Question: Using Visual Studio 2017 I have created a Windows service using VB.net. I have the root service class and a project installer class. The Service builds, installs, and runs as expected. With the following exception - the output to the BIN folder is enormous.
The references listed are as follows:
'''
System
System.Configuration
System.Configuration.Install
System.Deployment
System.Net.Http
System.Runtime.CompilerServices.Unsafe
System.ServiceProcess
System.Threading.Tasks.Extensions
TSLogger (internall DLL that logs to Event log)
'''
When I build the service the output to the bin folder includes over 100 .NET DLLs. At different points during development, using NuGet package manager, I have installed and uninstalled CsvHelper and Newtonsoft.Json.
Any idea what would set the compiler to include all these DLLs as part of the output? Or how I can control it?
I have attached a screenshot of the bin folder.
Bin folder screenshot:

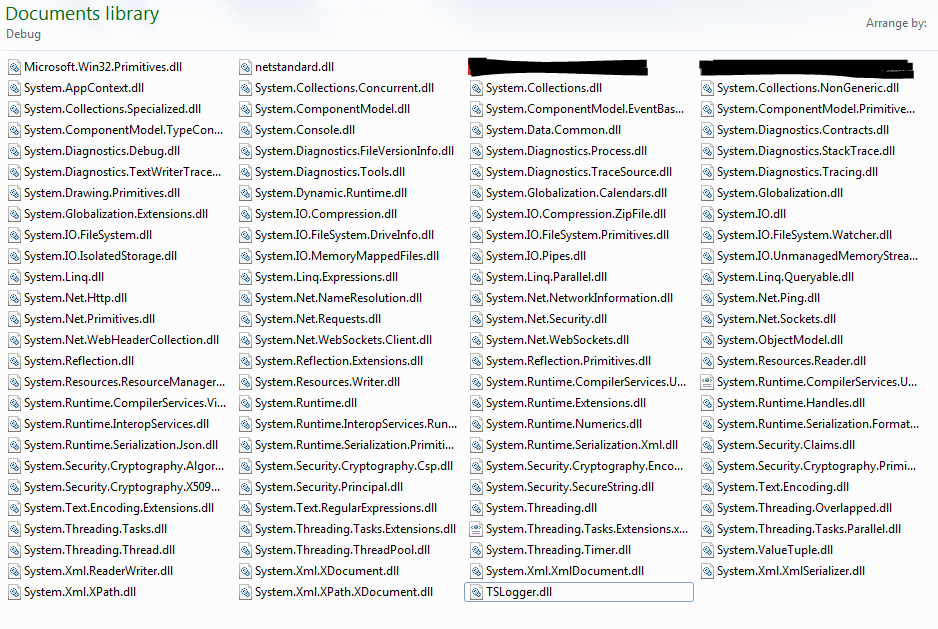
Answer: So it turns out it was CsvHelper v15.0.0. I created a new solution, didn't add any code but just added references and as soon as I added CsvHelper with NuGet Package manager, the bin folder would fill up with all these framework DLLs.
I have confirmed I get the same result from CsvHelper version 14.0.0; versions 13.0.0 and 12.3.2 do not produce these results. I didn't test any other versions. The only difference I can see is that the latest 2 versions include a reference to System.Runtime.CompilerServices.Unsafe - could this be what brings in so much of the .NET Framework libraries??